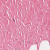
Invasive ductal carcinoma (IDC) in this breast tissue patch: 0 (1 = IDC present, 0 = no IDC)